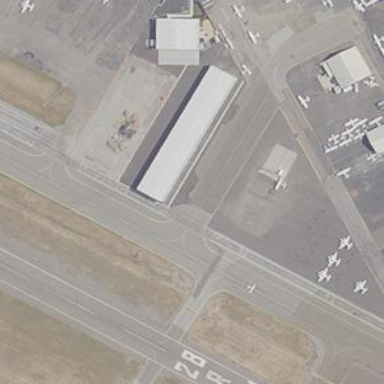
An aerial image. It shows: Hangar building at the airport.